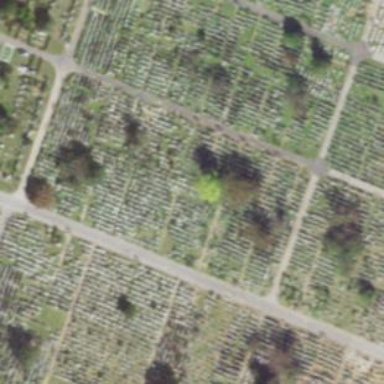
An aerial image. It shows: Sector in the cemetery.